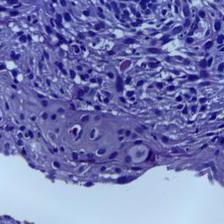
Diagnosis: OSCC